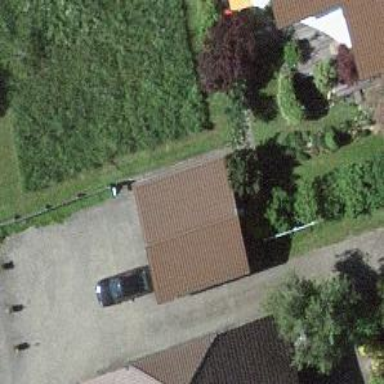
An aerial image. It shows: Garage building.